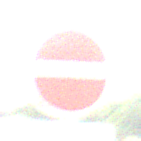
Verkehrszeichen: VerbotDerEinfahrt
Zusatzzeichen unten: BesondereFahrzeugeUndTransportgueter4
Umgebung: Outdoor, Nature
Tageszeit: MorningAfternoon
Wetter: PartlyCloudy
Licht: Natural
Jahreszeit: NotSpecified
Kontrast: HighContrast